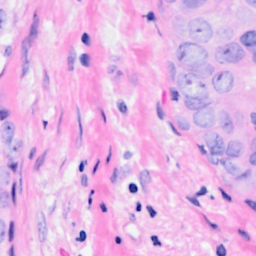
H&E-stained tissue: Breast